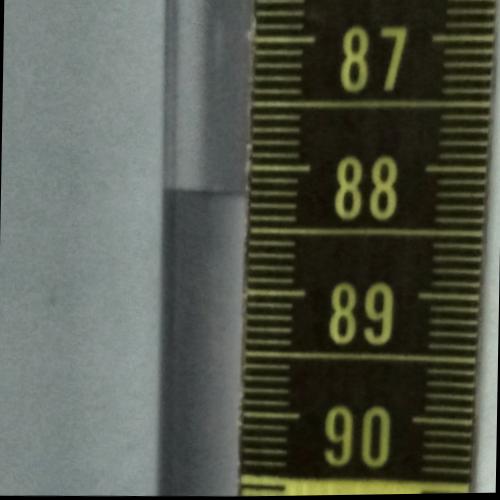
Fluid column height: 88.2 cm